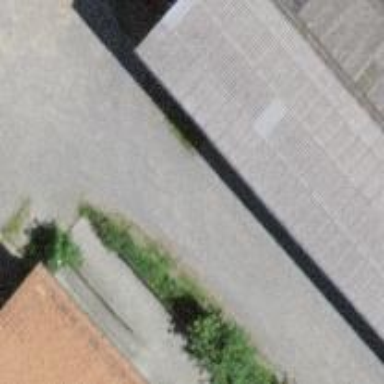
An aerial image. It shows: Driveway made of fine gravel.